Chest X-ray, PA view. Patient: 64 years old, sex M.
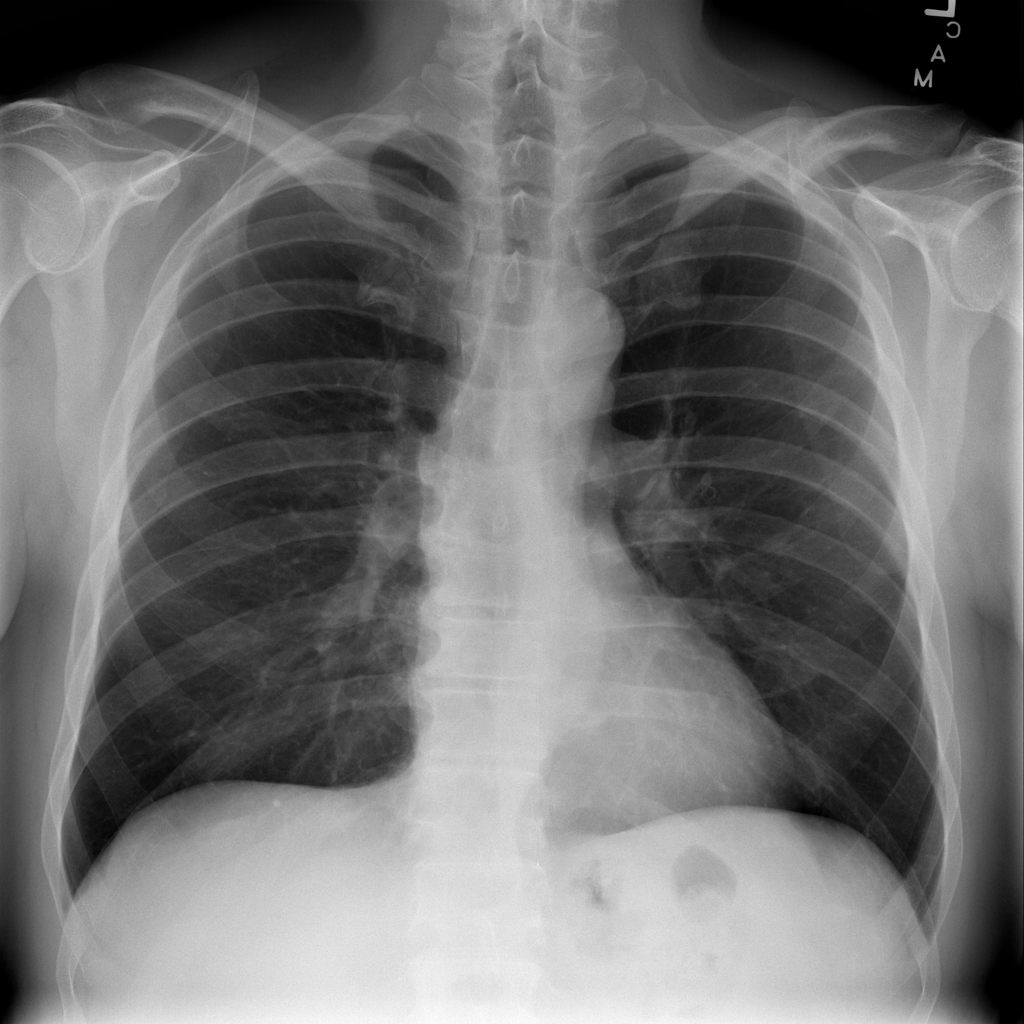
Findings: No Finding